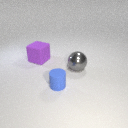
large purple rubber cube to the left of small blue rubber cylinder